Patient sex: M
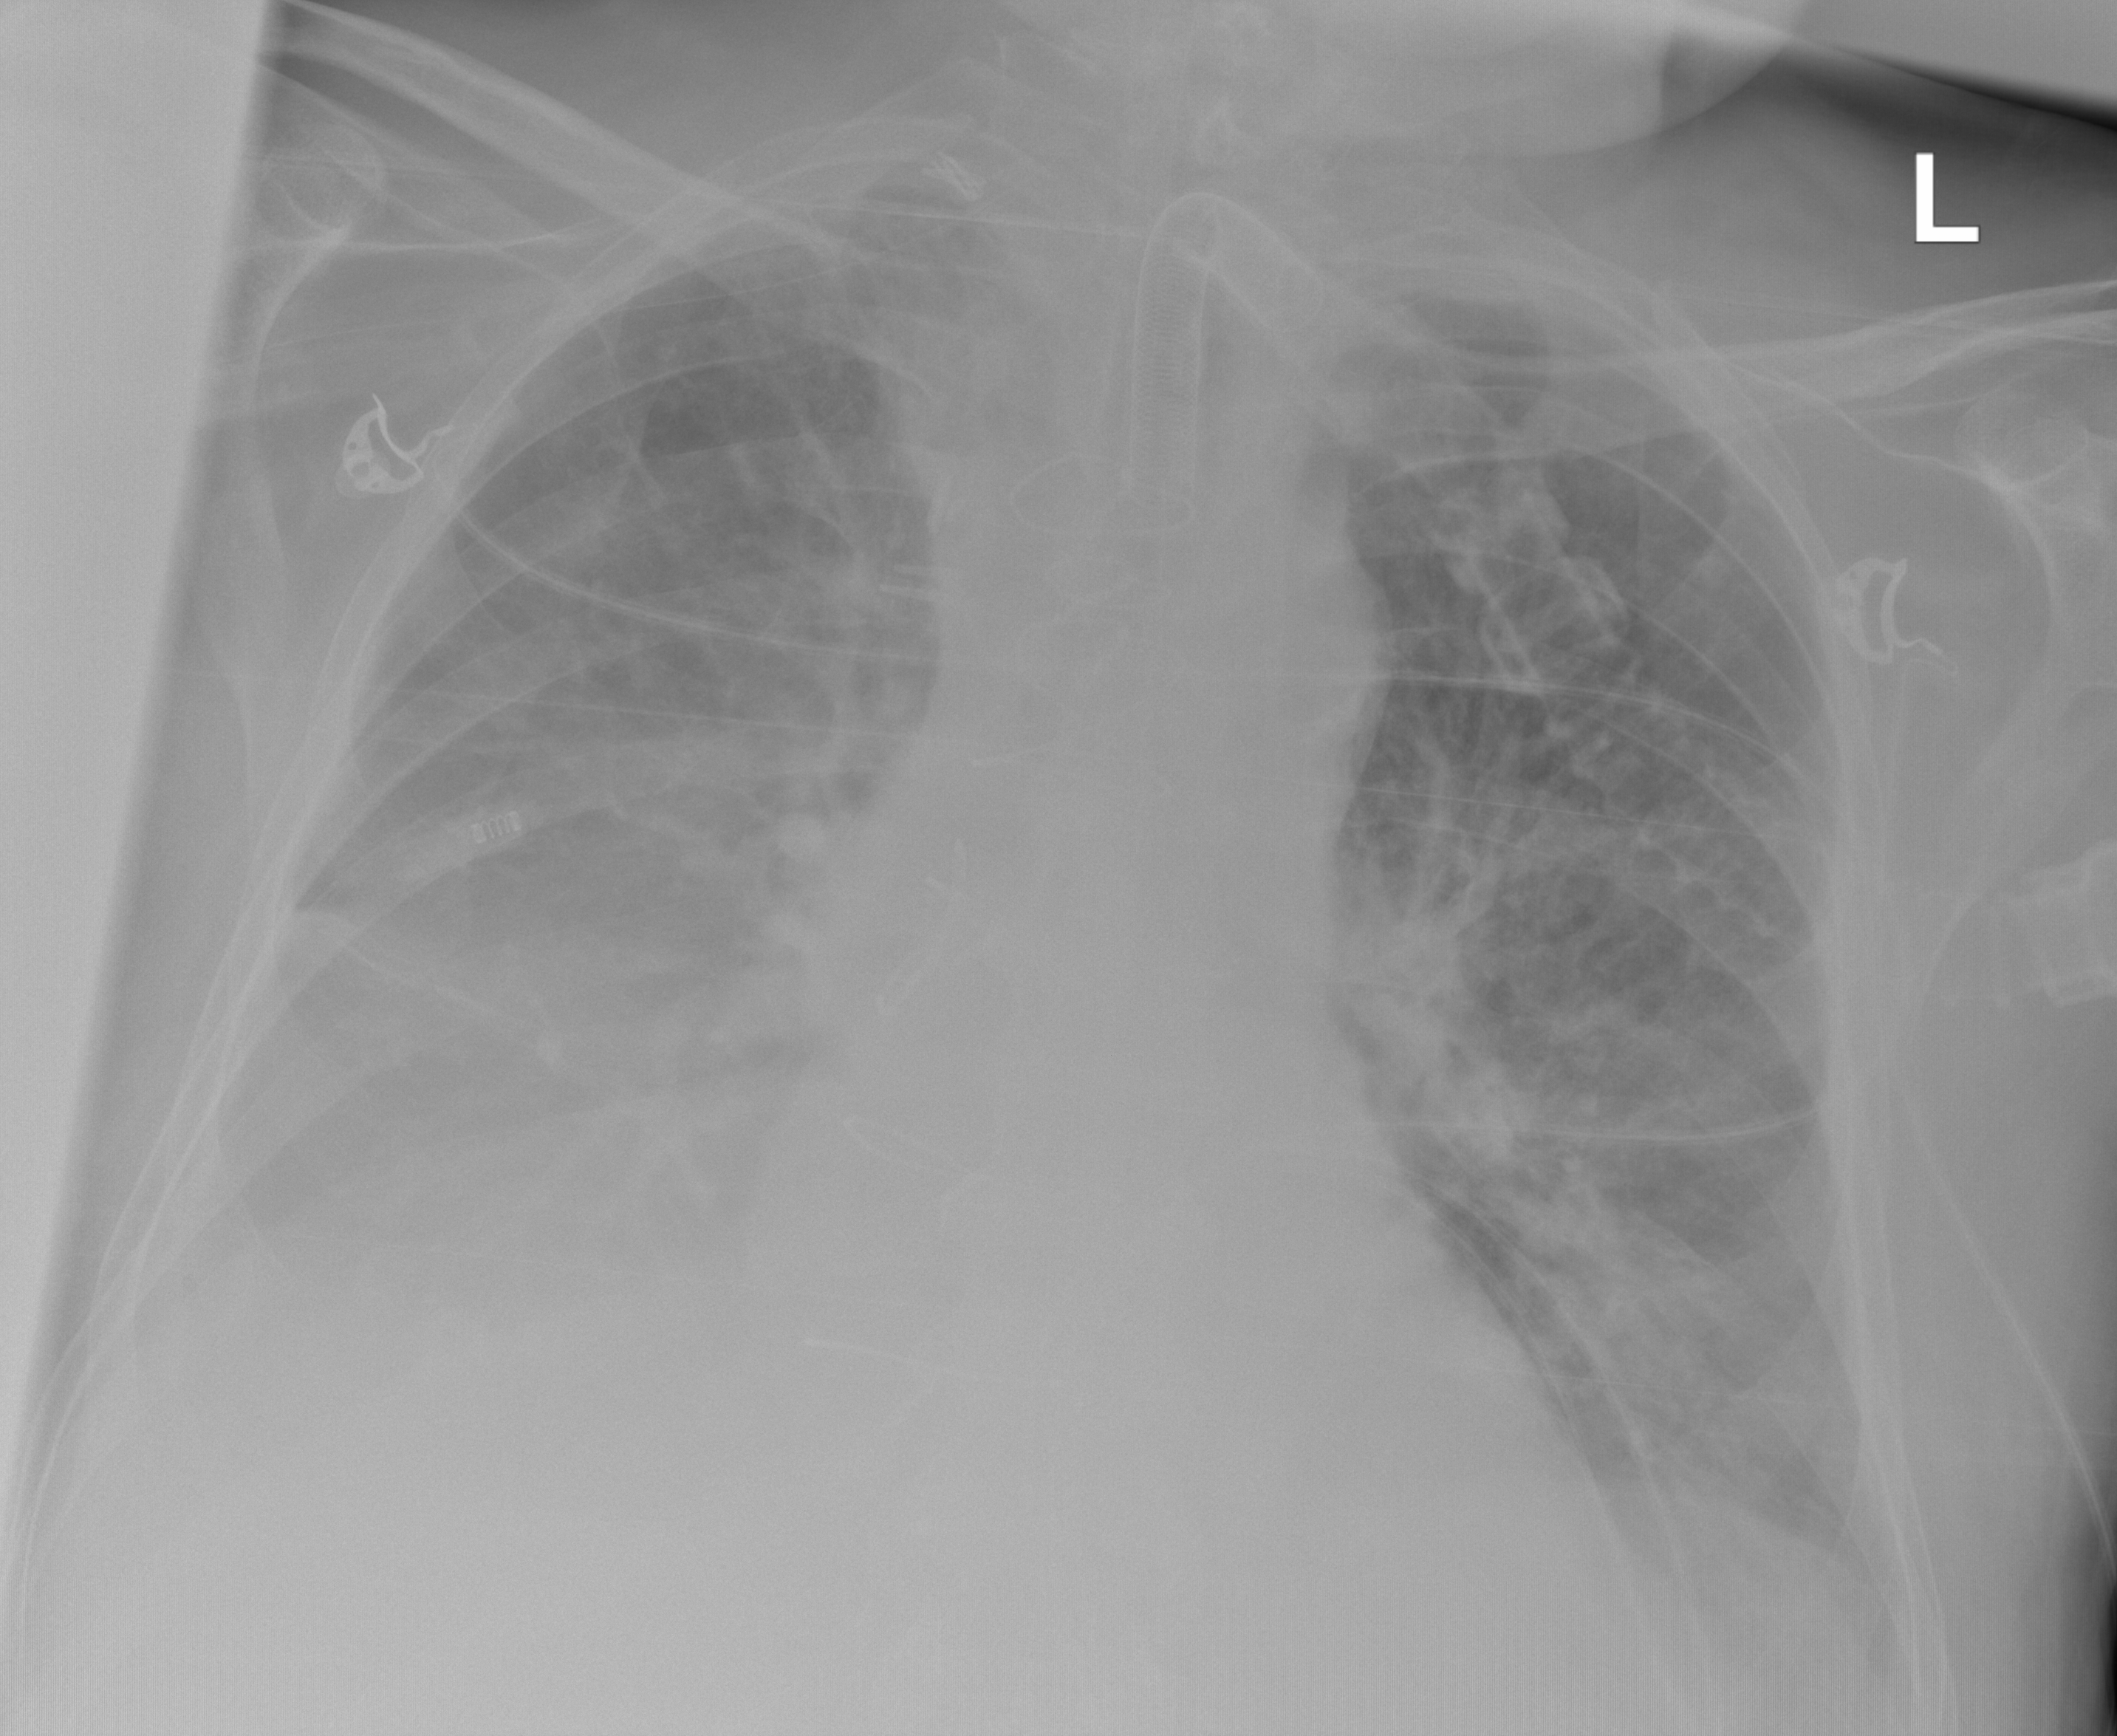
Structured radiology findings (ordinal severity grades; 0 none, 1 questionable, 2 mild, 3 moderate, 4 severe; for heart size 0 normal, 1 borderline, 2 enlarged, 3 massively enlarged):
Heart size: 1
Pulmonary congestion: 1
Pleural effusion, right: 2
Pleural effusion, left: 1
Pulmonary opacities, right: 2
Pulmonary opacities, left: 1
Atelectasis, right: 3
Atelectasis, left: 1